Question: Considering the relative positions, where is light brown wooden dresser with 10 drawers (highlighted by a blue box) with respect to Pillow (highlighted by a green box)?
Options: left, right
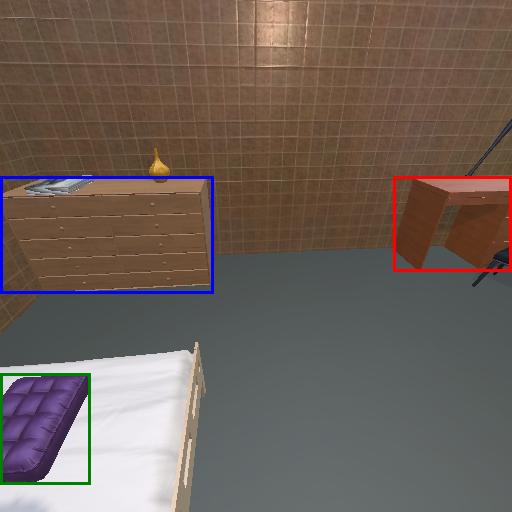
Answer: left